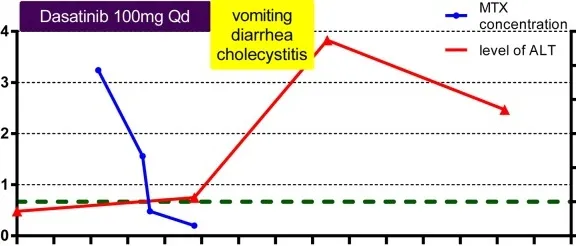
Clinical presentation of the patient during the first course of high-dose methotrexate (HD-MTX). MTX concentrations were monitored closely at 44, 68, 72, and 96 h after MTX infusion until the target level was reached. The patient developed vomiting, diarrhea, and cholecystitis at day 4 after infusion. The highest level of serum alanine aminotransferase (ALT) occurred at day 7. Dasatinib was withdrawn at the onset of vomiting and diarrhea.
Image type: chart (chart)